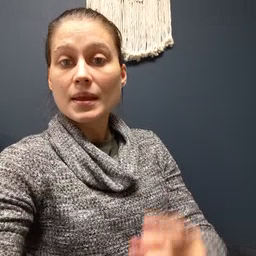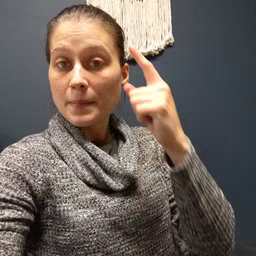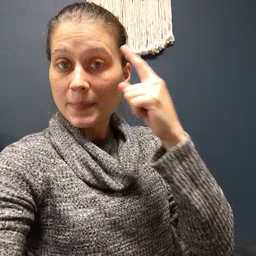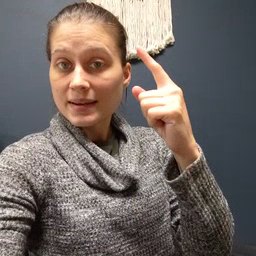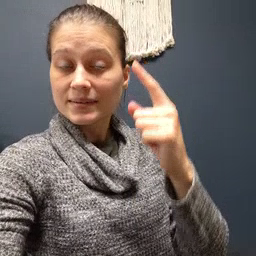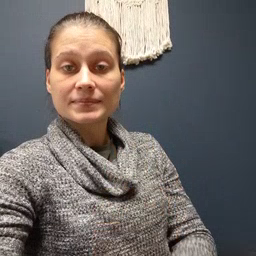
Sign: penny